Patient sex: F
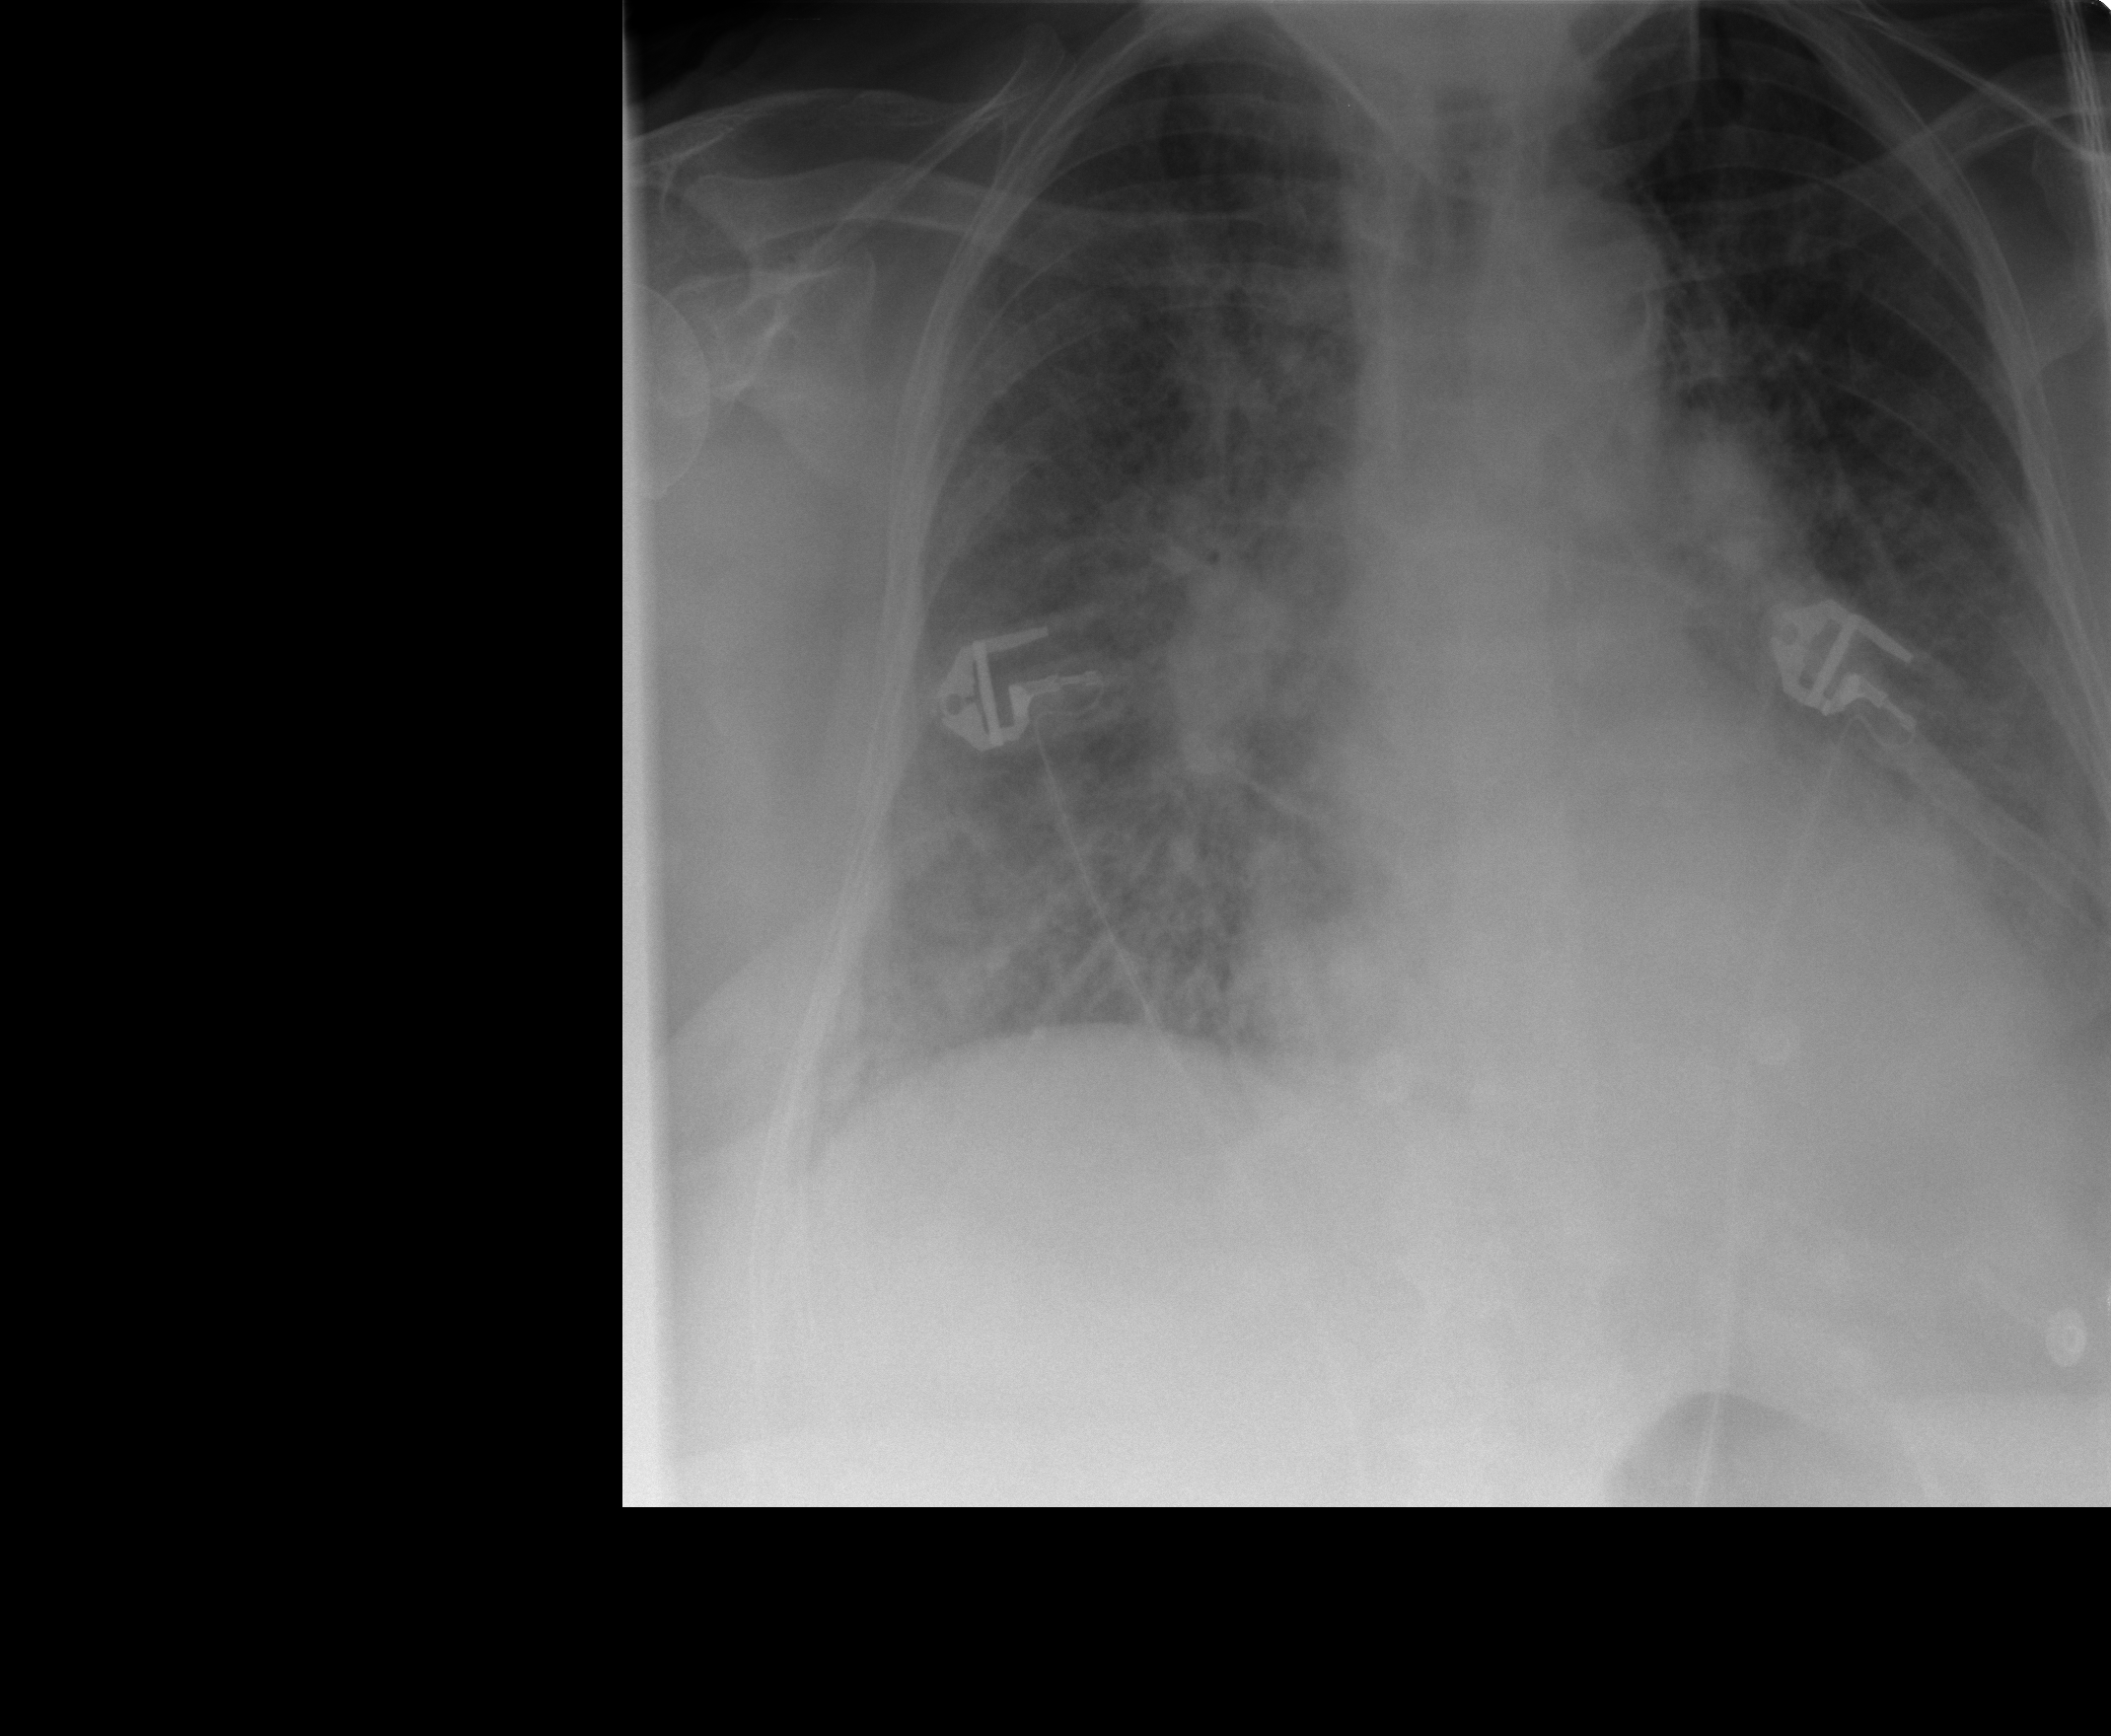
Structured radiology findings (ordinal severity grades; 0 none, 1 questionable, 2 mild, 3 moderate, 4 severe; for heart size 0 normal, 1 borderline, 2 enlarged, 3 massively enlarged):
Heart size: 2
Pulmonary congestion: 2
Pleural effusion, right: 2
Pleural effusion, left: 0
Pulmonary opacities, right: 3
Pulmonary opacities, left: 2
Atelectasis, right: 2
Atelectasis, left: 0